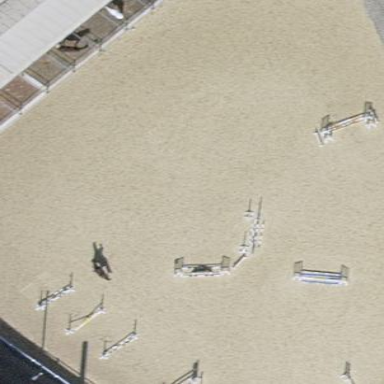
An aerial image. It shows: Equestrian pitch for leisure land sports.